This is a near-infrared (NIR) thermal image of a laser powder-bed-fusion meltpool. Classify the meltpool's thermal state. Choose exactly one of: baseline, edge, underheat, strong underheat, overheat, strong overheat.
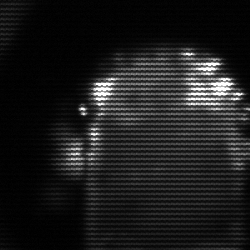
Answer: baseline